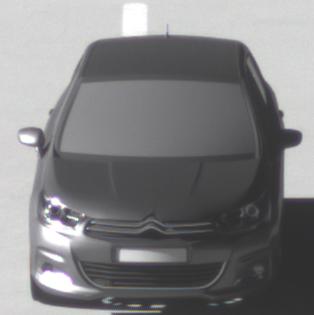
Make: Citroen
Model: C4 VTi 95
Detailed model: C4 (II)
Model produced from: 2012/08
Model produced until: 2013/06
Doors: 5
Color: gray
Road condition: dry road
Daytime: morning or afternoon
Contrast: high contrast